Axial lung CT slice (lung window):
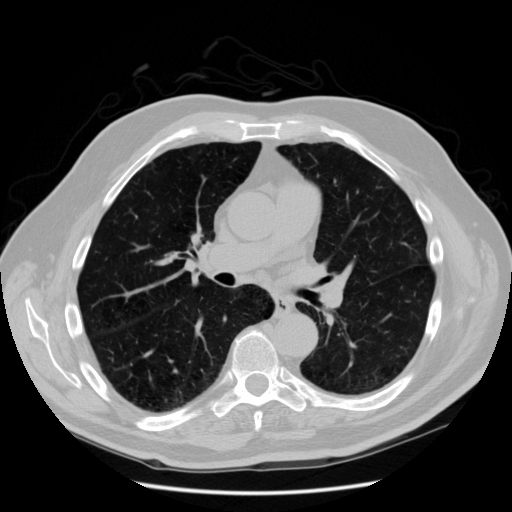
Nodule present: no